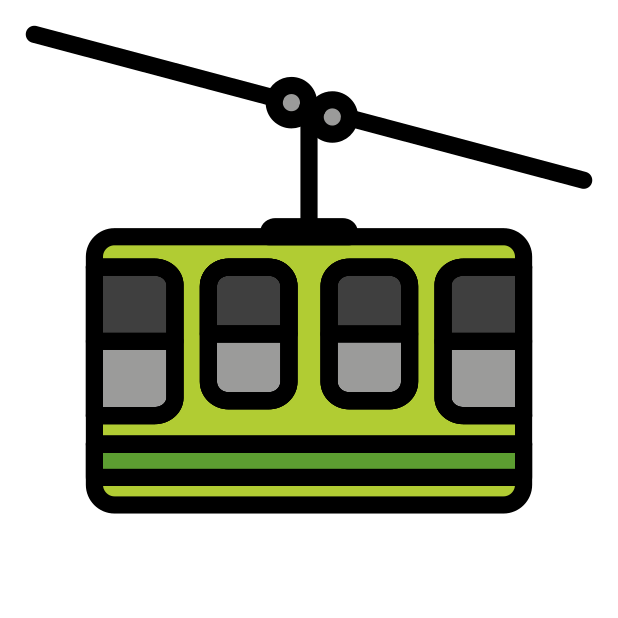
Emoji: 🚠
Name: mountain cableway
Unicode: 0x1f6a0